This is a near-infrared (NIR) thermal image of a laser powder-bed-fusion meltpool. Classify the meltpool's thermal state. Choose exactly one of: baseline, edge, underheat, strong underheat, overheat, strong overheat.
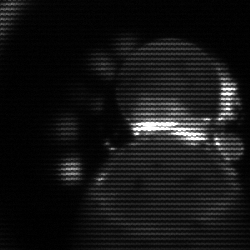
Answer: edge